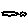
Label: cloud